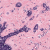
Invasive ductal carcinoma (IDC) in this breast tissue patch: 0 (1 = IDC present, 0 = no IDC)